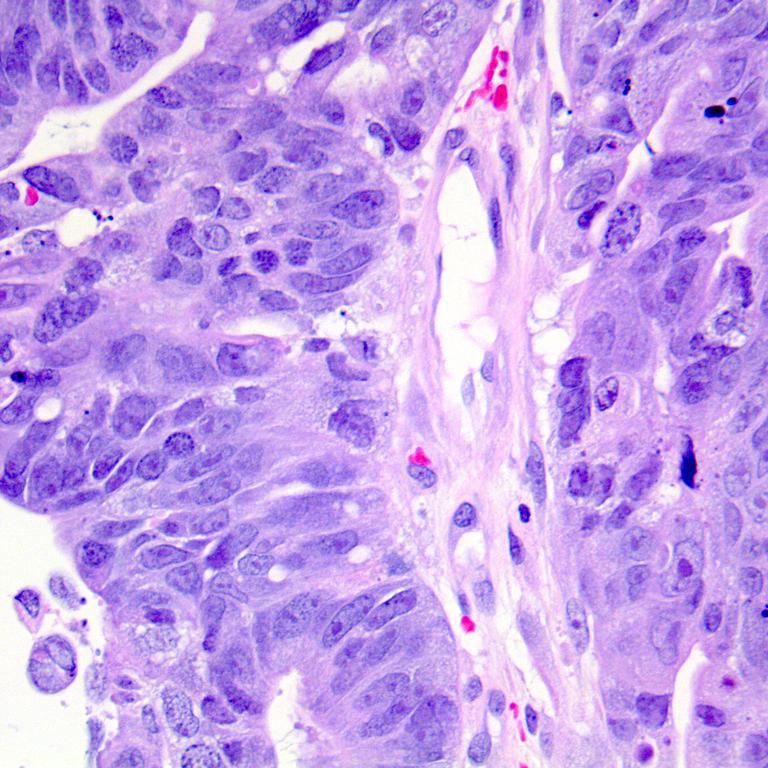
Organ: colon
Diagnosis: adenocarcinomas